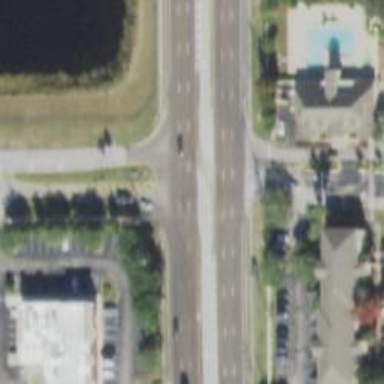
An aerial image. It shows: Primary link road with asphalt surface.